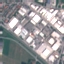
Label: Industrial